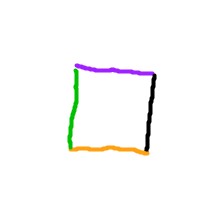
Shape: square